Field crop: maize
Growth stage: 2
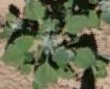
Species: chenopodium